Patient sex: M
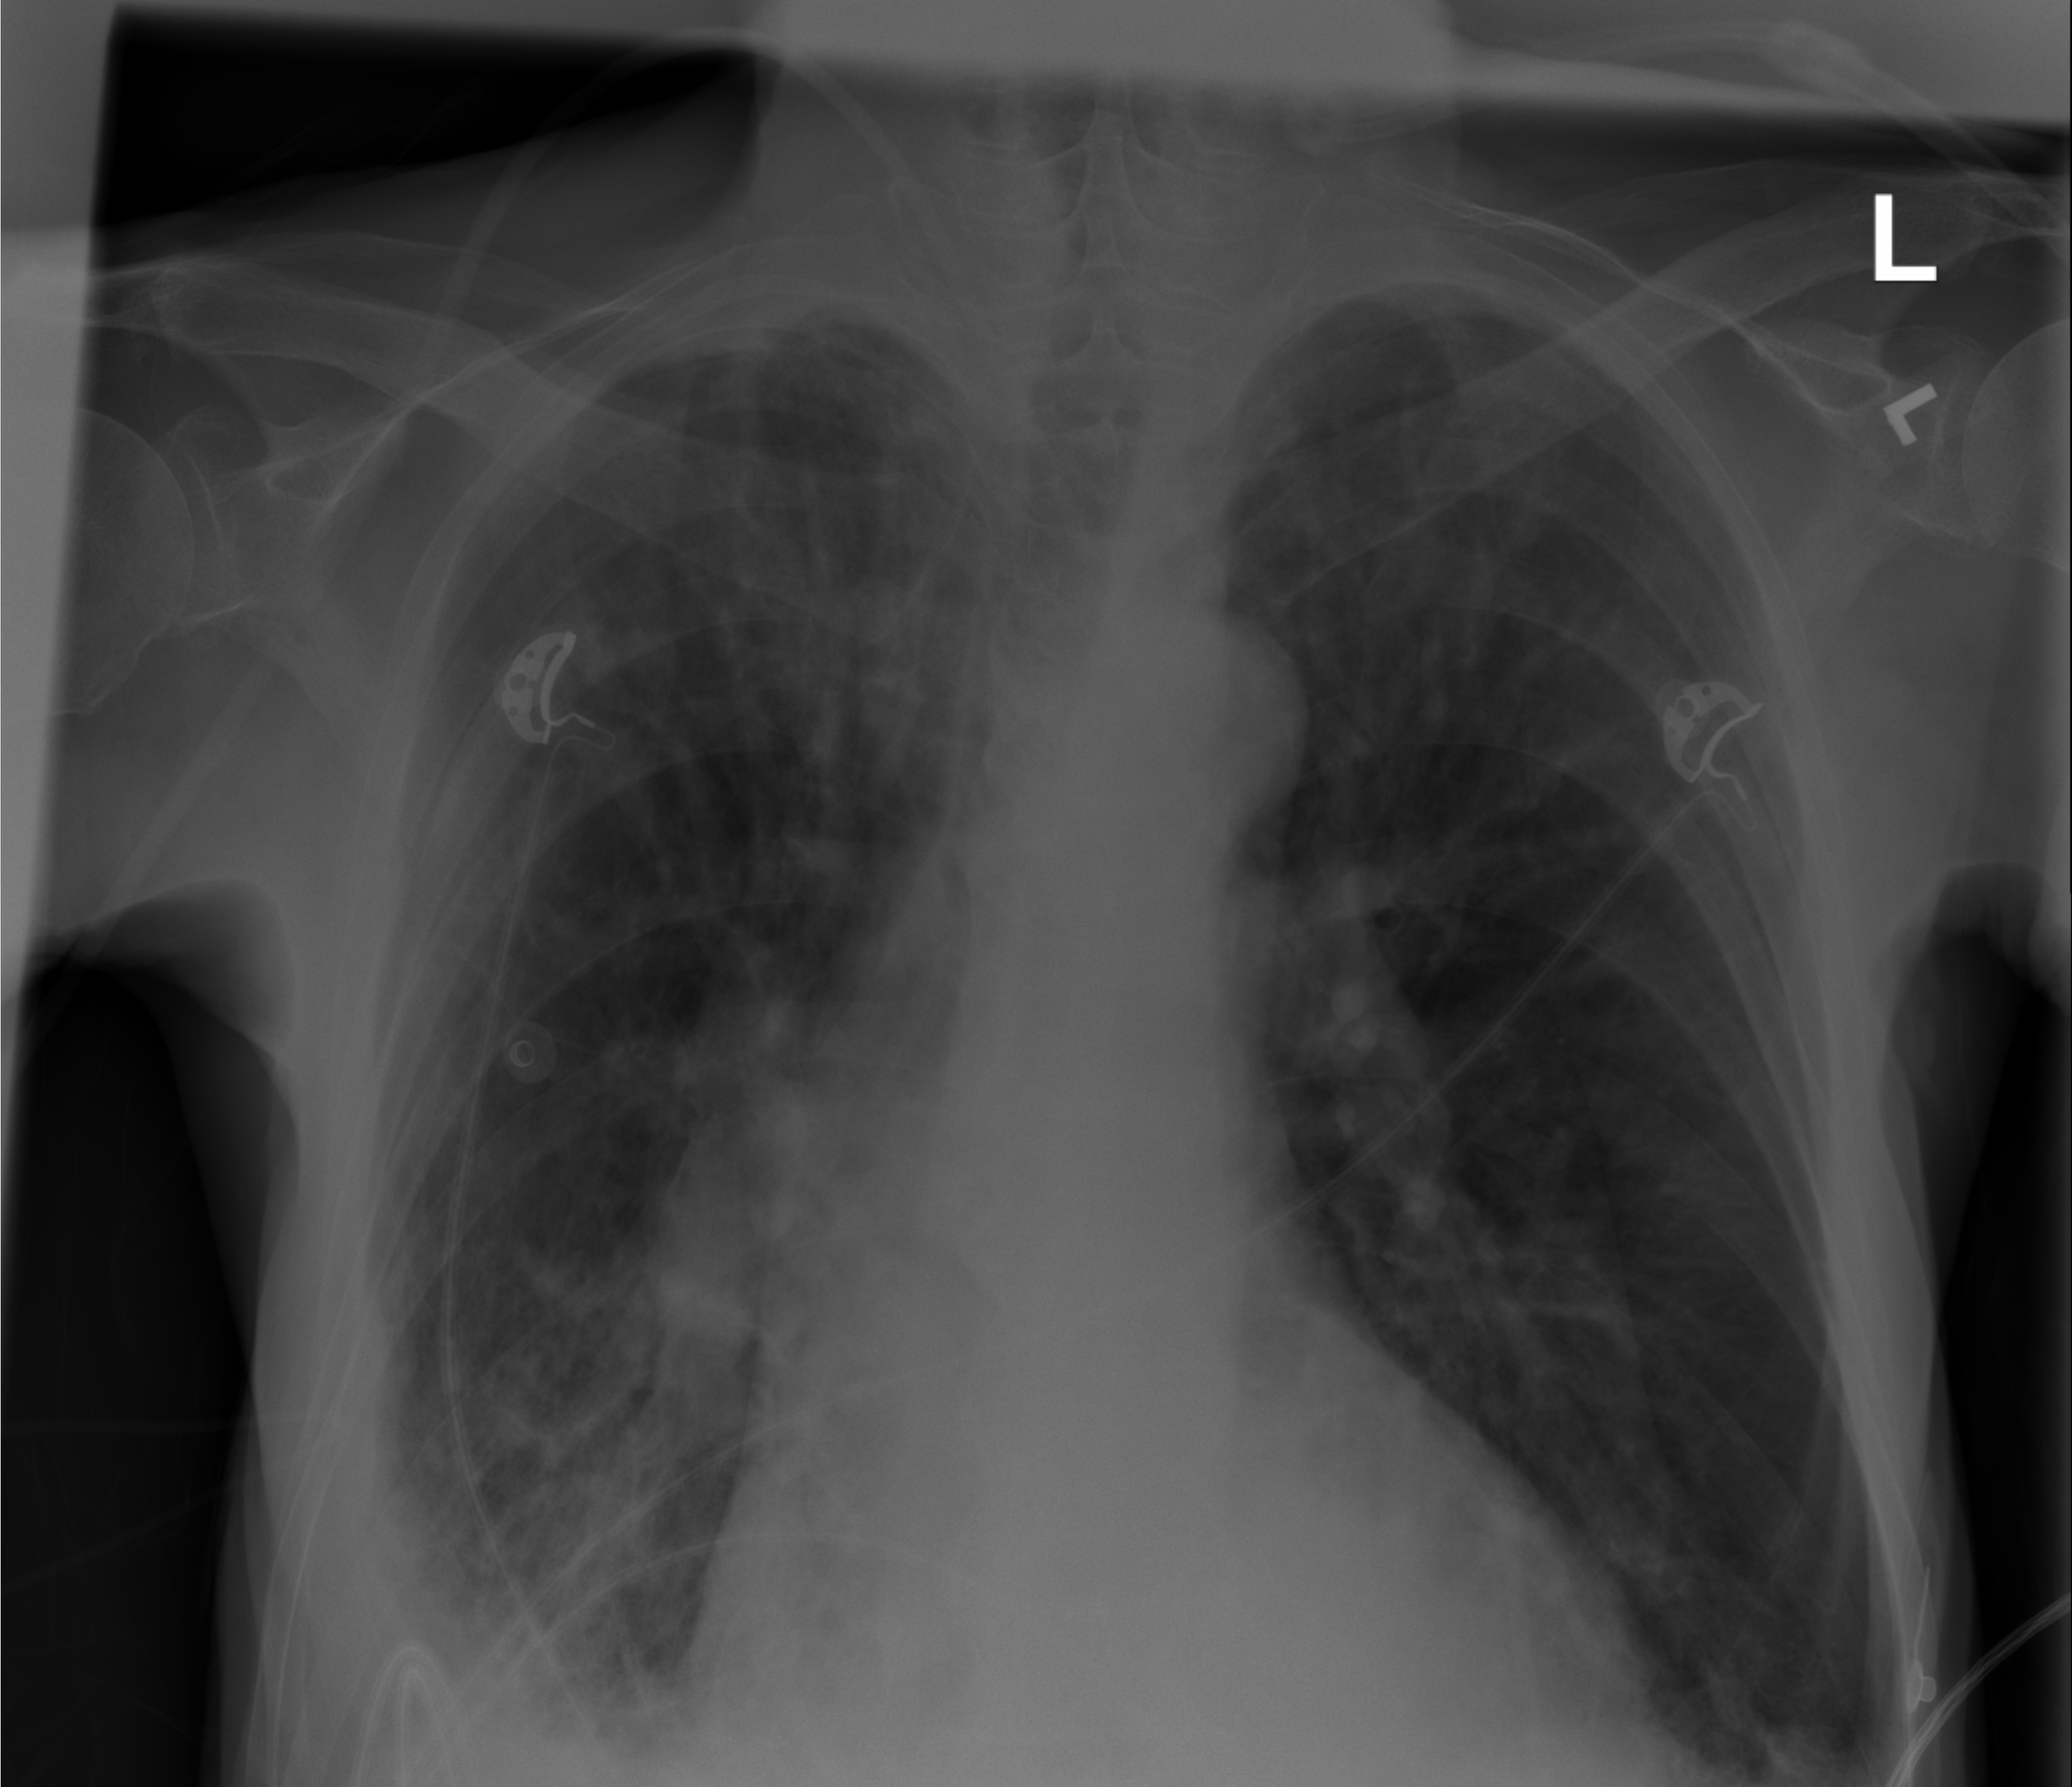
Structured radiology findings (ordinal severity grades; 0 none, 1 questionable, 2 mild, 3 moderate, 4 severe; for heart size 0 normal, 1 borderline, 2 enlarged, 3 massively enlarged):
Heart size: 0
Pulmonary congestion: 0
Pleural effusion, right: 2
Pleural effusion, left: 0
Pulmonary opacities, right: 2
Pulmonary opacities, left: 0
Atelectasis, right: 2
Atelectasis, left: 2